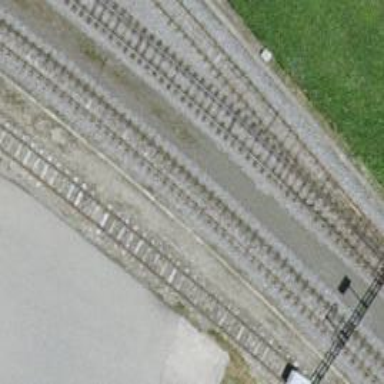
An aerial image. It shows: Narrow-gauge railway track with 1 electrified contact line.